Question: how the highlighted text color and background is determined?
I am aware how I can override it - <URL>
I just would like to know how is it determined when not overriding.
Is it based on some other colors used in css?
I am looking to find why the selection color <URL> is a blue one.
FireFox screenshot:

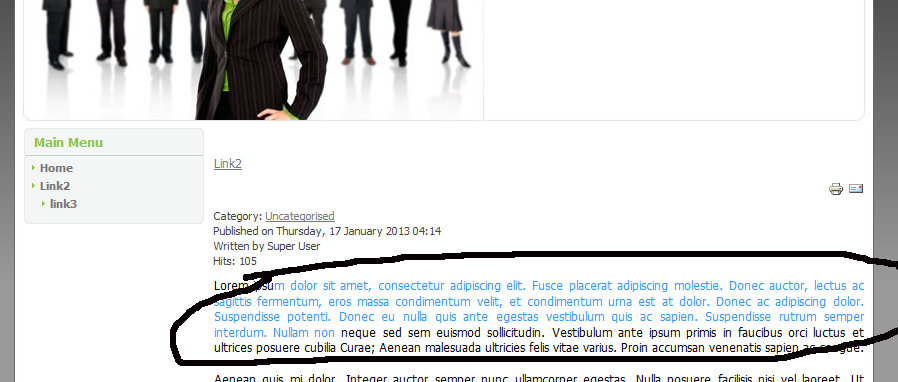
Answer: I just figured out..
If I set for :
from background:url(../images/center_bg.jpg)
to background:#fff url(../images/center_bg.jpg)
=> the selection color is like in chrome.